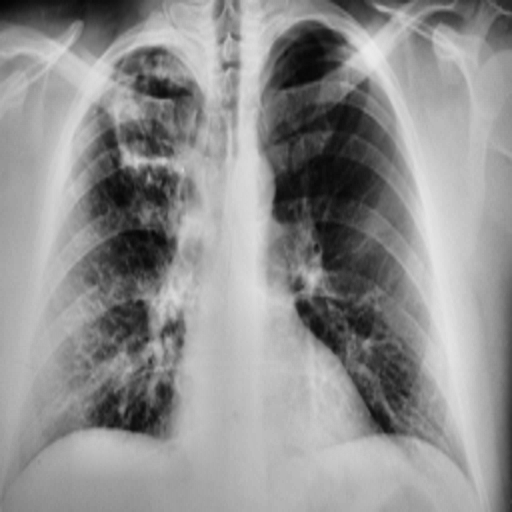
Finding: TUBERCULOSIS